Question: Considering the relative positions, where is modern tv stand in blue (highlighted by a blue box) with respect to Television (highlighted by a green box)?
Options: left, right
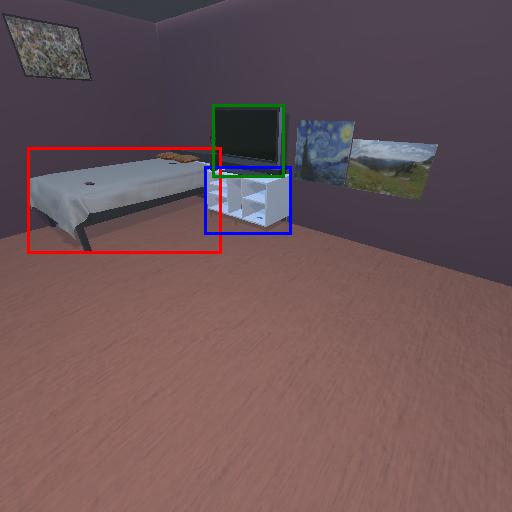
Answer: left